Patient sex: M
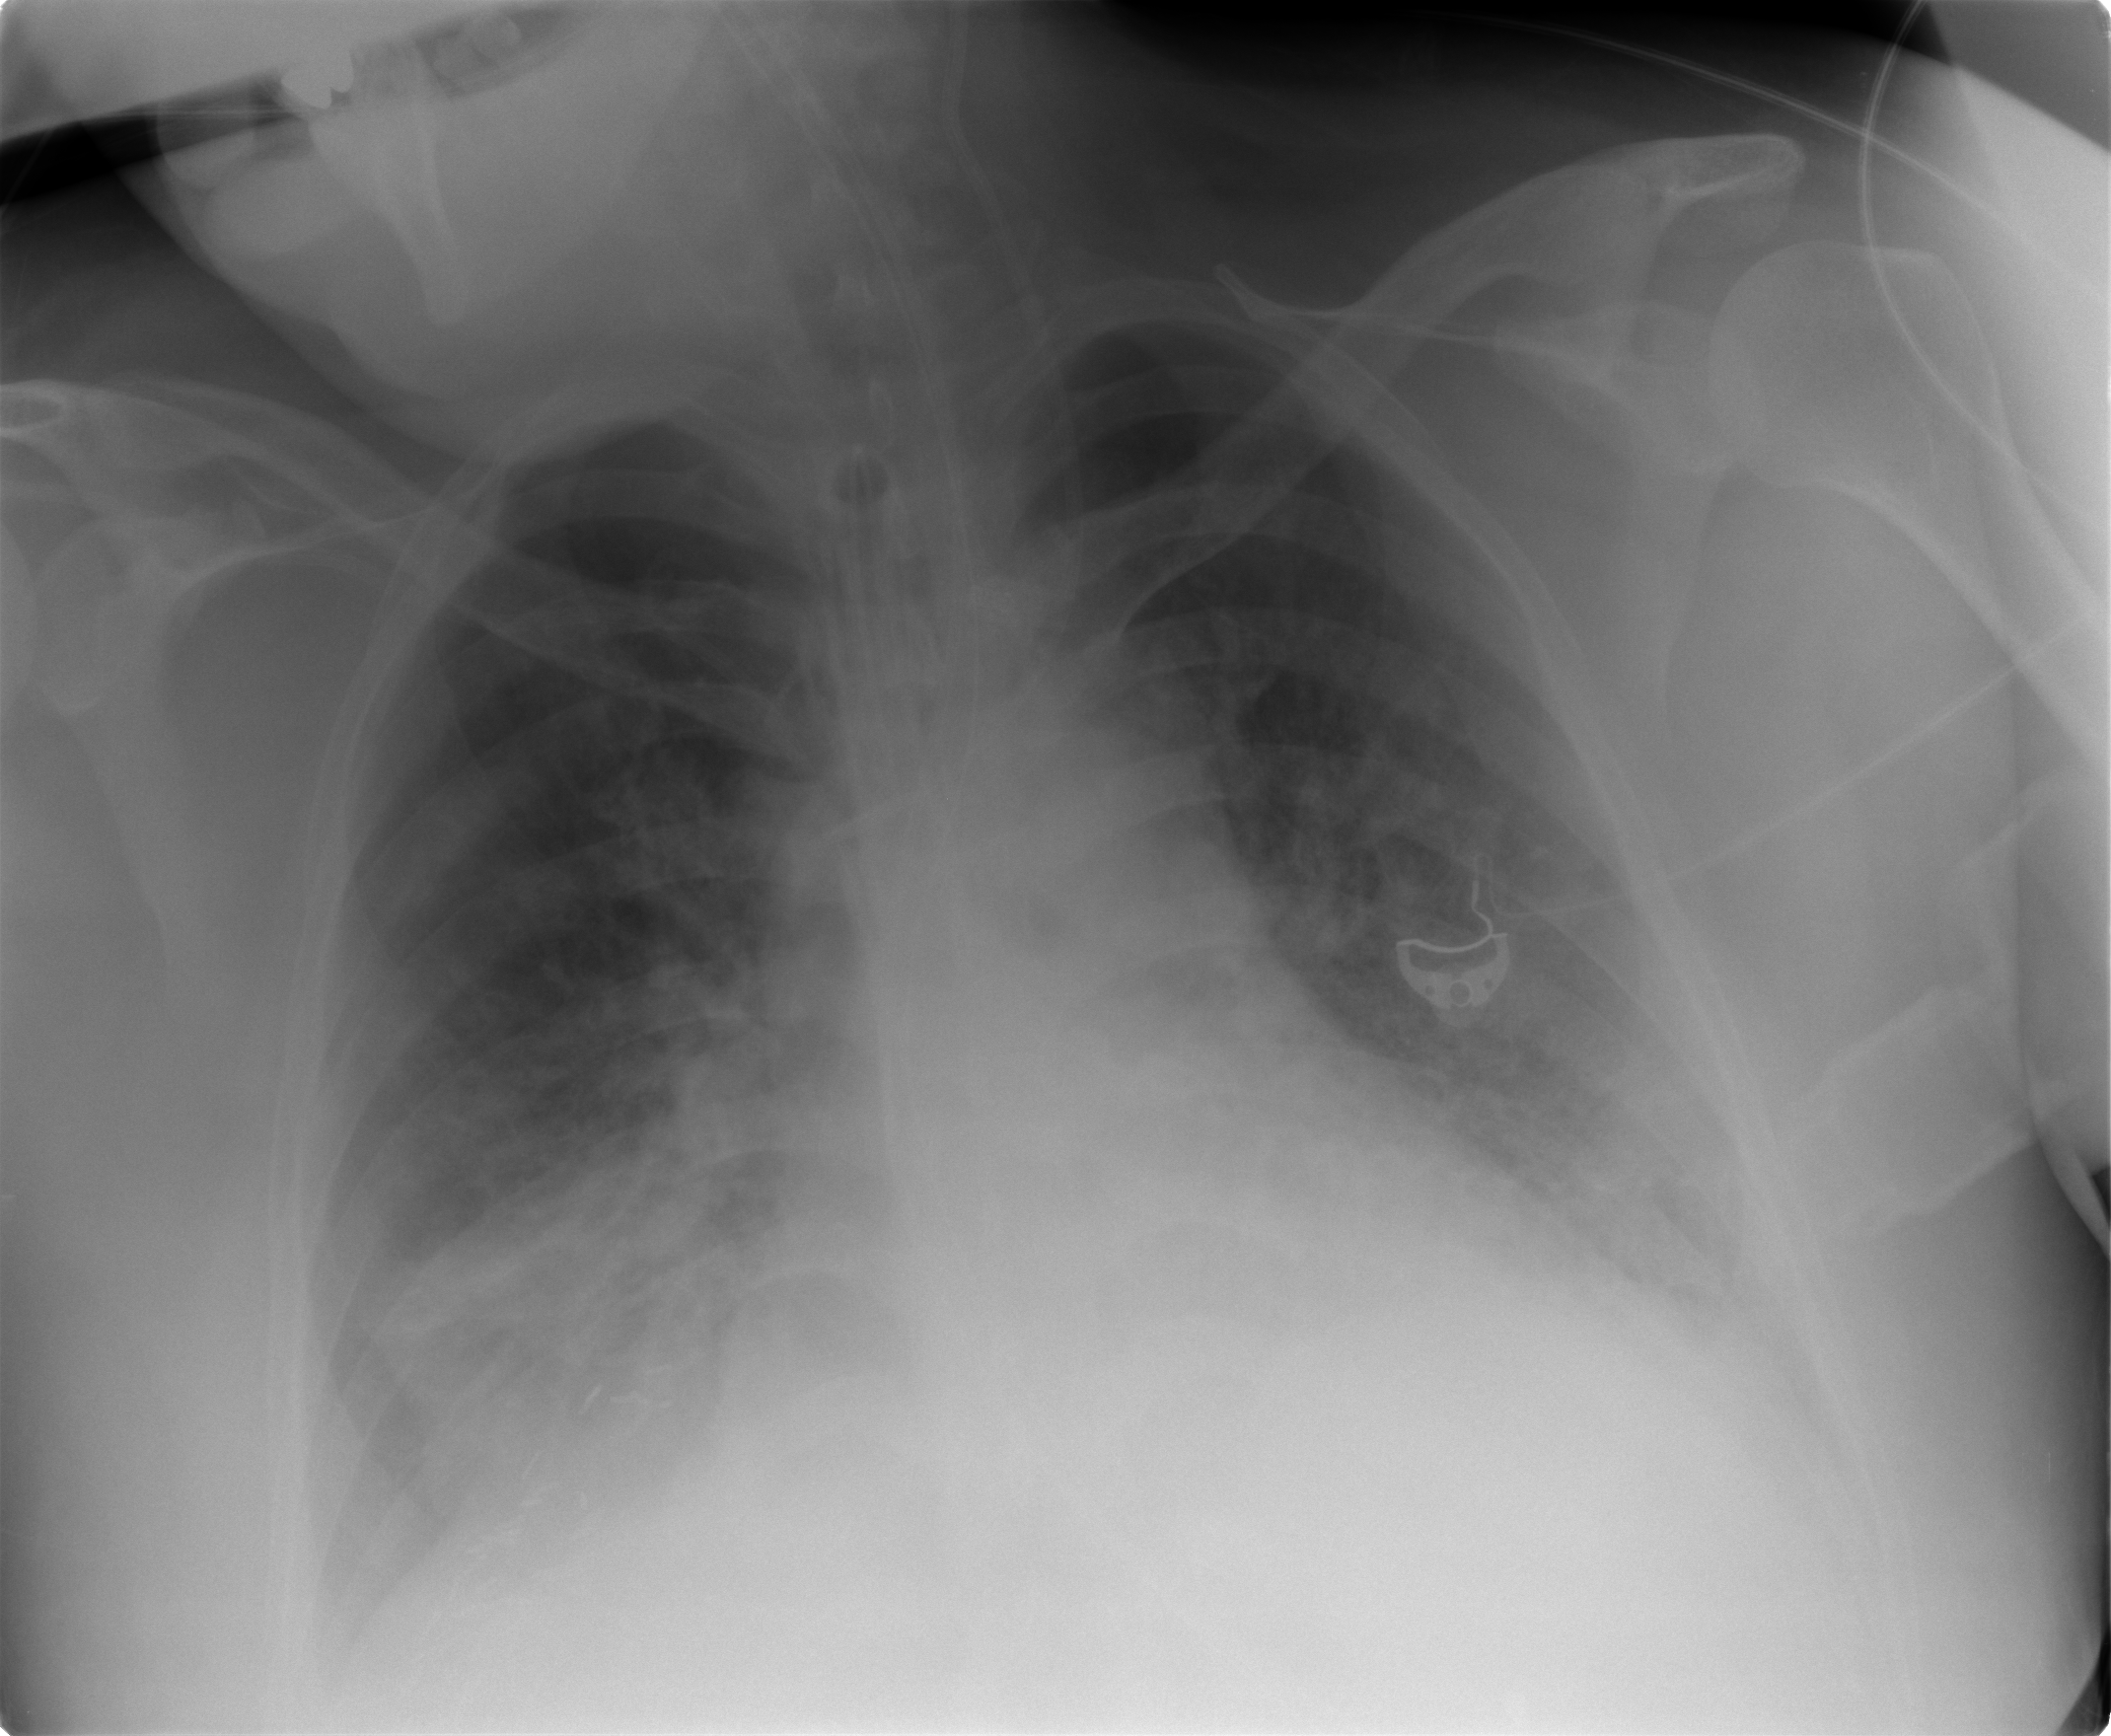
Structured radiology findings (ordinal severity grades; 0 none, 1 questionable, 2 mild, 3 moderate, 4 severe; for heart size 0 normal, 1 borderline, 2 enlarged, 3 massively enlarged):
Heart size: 1
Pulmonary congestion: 2
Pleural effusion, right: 2
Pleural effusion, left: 2
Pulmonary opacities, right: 3
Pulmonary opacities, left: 2
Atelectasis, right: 2
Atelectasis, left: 2